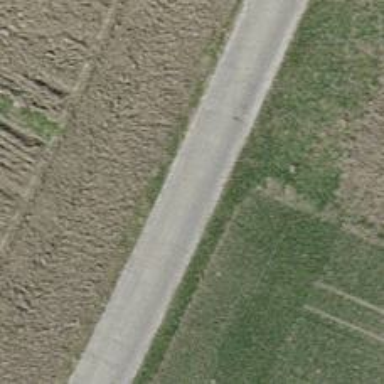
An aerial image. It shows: Service road.